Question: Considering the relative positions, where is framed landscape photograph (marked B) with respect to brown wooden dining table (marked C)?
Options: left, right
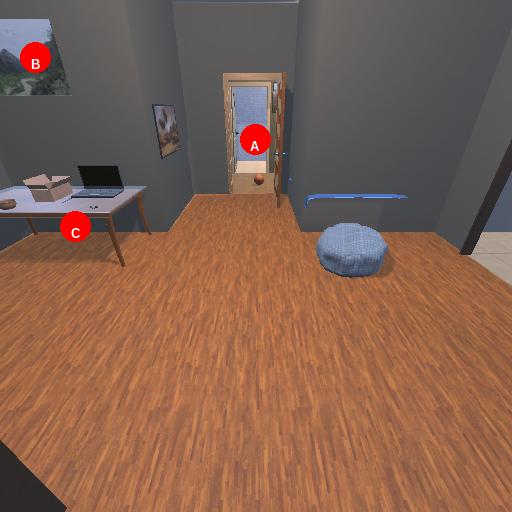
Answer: left